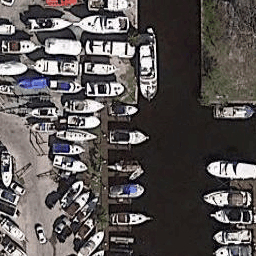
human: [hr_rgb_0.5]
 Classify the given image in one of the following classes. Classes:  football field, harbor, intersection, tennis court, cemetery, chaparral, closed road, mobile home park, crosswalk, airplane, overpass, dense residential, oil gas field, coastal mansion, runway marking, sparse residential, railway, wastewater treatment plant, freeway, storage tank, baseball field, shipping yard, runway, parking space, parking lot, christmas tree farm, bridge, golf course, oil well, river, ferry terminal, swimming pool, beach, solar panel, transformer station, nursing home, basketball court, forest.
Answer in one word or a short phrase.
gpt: harbor